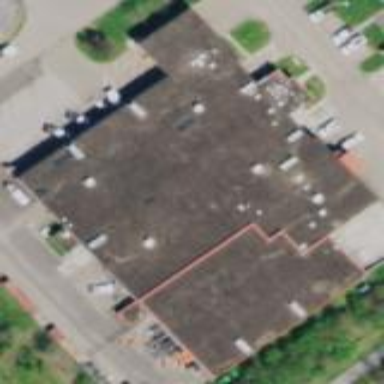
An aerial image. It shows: Government office building related to transportation.